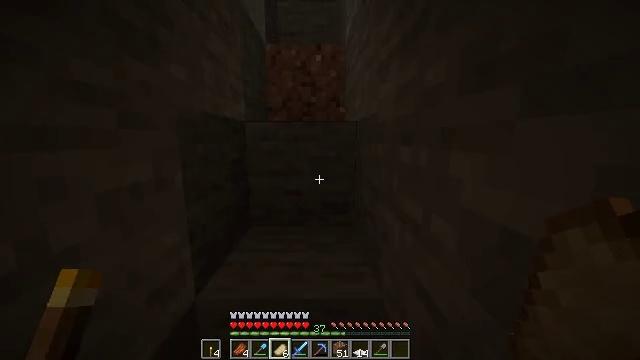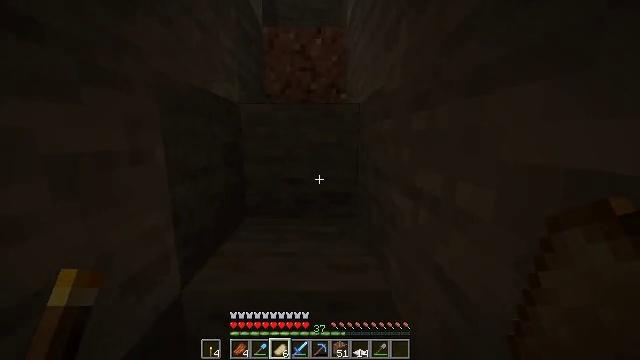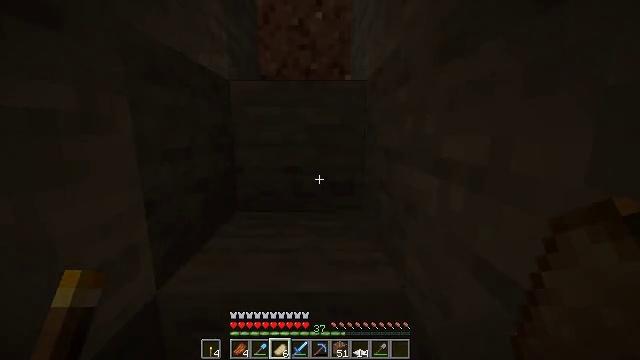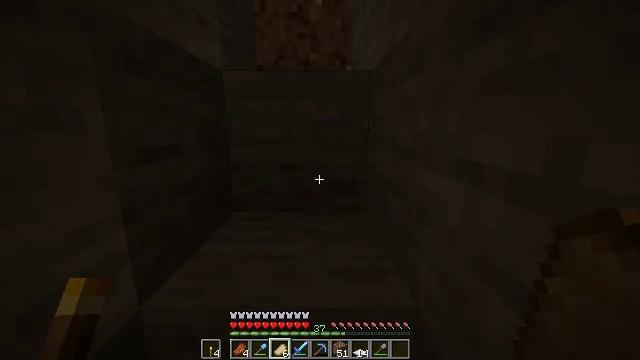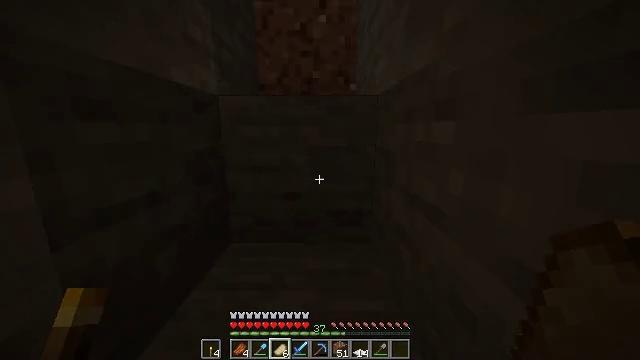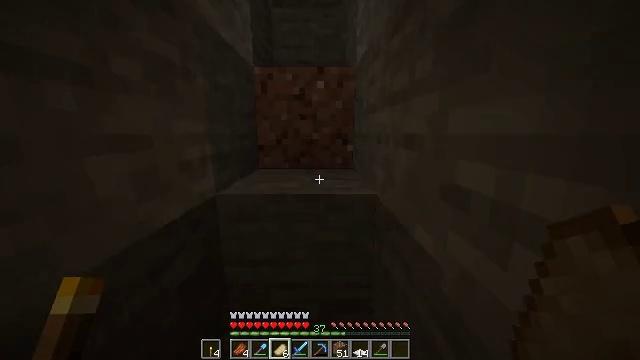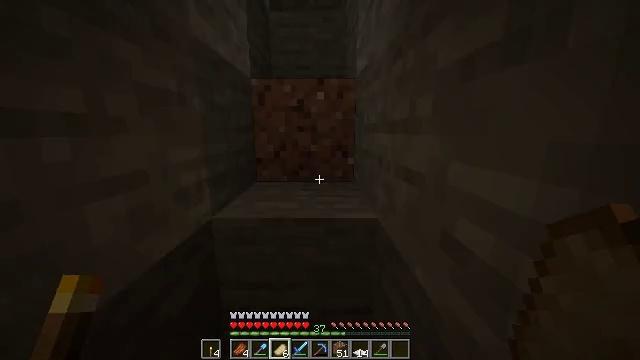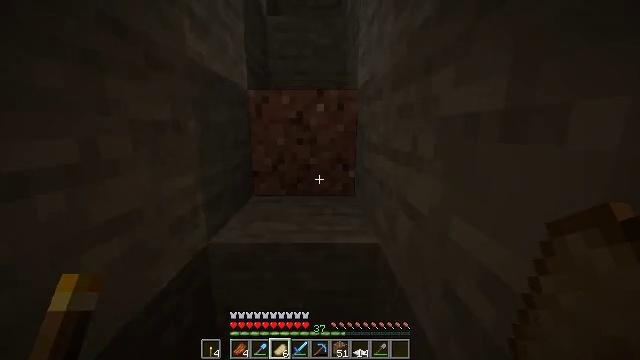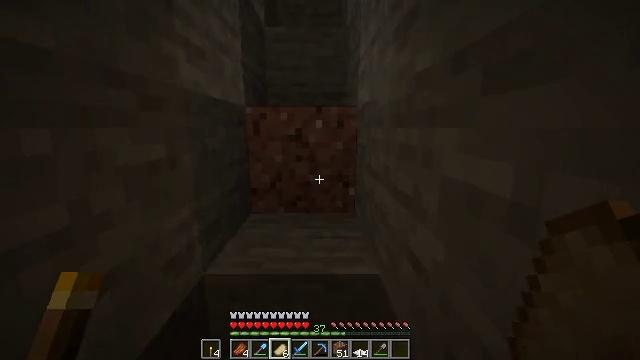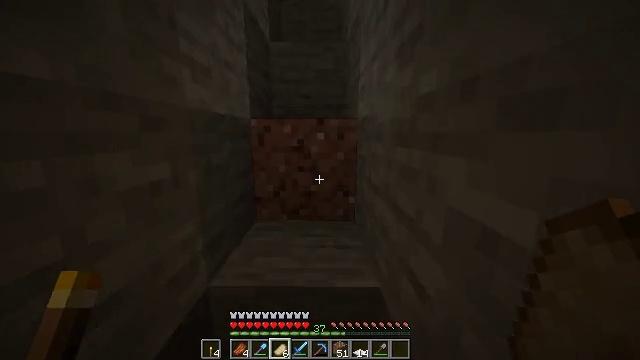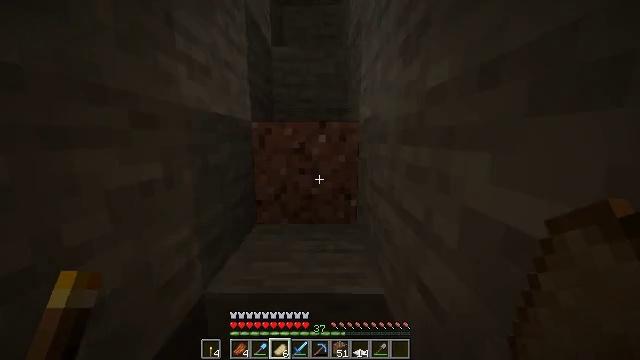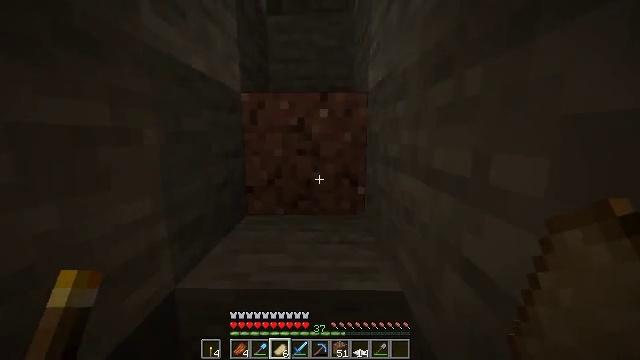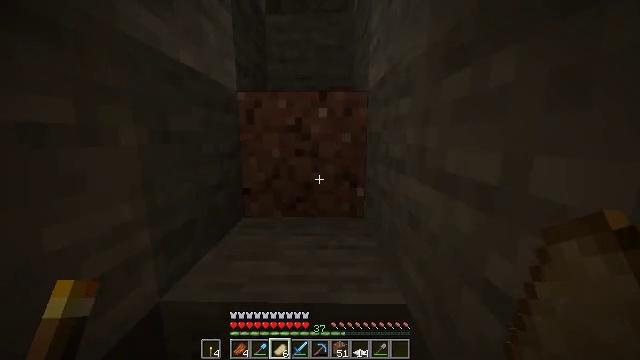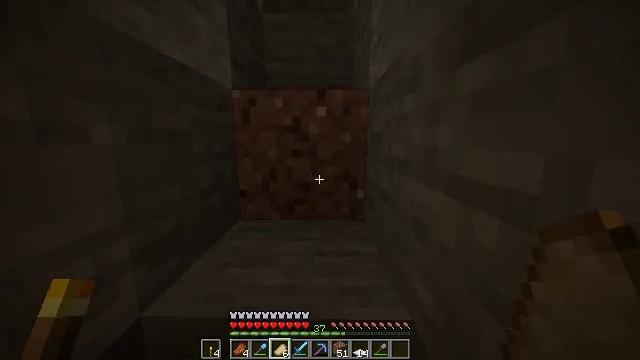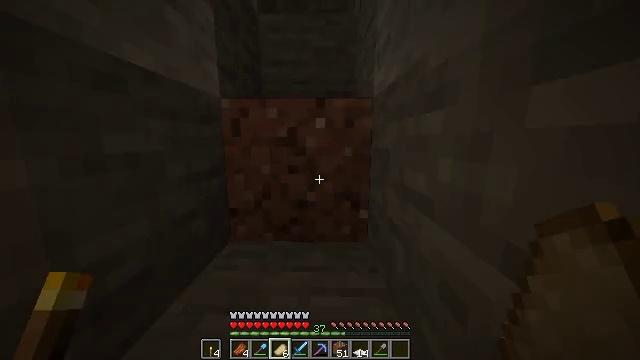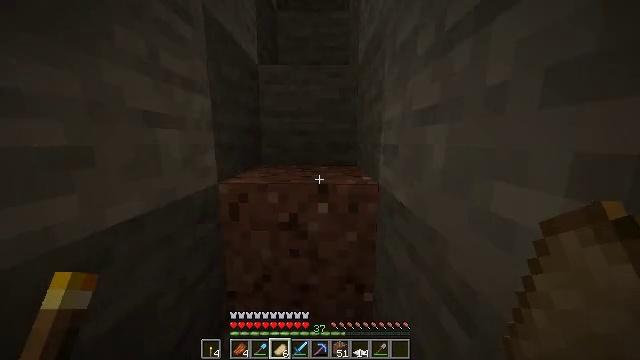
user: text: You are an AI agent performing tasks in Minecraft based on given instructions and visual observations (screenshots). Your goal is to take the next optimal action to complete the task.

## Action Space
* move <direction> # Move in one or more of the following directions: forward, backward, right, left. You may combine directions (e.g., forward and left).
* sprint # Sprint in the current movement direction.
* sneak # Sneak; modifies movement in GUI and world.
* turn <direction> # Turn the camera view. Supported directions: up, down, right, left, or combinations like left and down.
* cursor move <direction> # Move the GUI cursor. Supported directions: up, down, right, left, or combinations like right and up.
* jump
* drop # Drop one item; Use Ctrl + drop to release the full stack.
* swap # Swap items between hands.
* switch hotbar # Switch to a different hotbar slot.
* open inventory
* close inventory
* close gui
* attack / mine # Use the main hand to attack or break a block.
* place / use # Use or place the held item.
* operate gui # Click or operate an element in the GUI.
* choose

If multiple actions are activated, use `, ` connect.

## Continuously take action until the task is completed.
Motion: motion action
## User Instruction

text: Retrieve the smithing table you placed.
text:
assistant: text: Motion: move forward, jump
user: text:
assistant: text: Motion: move forward, sprint, jump
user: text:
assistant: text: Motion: move forward, sprint, turn down, jump
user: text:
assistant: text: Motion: move forward, sprint, jump
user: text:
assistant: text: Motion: move forward, jump
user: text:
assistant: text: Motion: move forward, jump
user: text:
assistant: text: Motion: move forward, jump
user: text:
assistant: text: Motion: move forward, jump
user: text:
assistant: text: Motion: move forward, sprint, jump
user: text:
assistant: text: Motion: move forward, sprint, turn up, jump
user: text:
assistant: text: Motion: move forward, sprint, jump
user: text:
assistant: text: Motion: move forward, sprint, jump
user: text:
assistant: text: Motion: move forward, jump
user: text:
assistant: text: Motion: move forward, jump
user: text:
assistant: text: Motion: move forward, jump
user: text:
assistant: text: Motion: move forward, sprint, jump
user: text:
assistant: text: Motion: move forward, sprint, jump
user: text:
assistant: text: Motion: move forward, sprint, jump
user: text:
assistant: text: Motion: move forward, jump
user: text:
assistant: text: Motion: move forward, jump
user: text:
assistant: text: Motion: move forward, jump
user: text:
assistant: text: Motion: move forward, jump
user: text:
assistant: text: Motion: move forward, sprint, jump
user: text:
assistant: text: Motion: move forward, sprint, jump
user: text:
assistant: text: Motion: move forward, sprint, jump
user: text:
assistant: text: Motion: move forward, jump
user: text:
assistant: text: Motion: move forward, jump
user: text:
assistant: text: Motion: move forward, jump
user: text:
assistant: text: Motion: move forward, sprint, jump
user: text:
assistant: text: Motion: move forward, sprint, jump